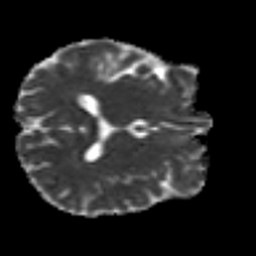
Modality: MD
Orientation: axial
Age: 39
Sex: male
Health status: ill
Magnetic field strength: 3 T
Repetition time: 9 s
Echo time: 0.093 s